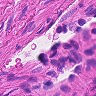
Metastatic tissue present: no